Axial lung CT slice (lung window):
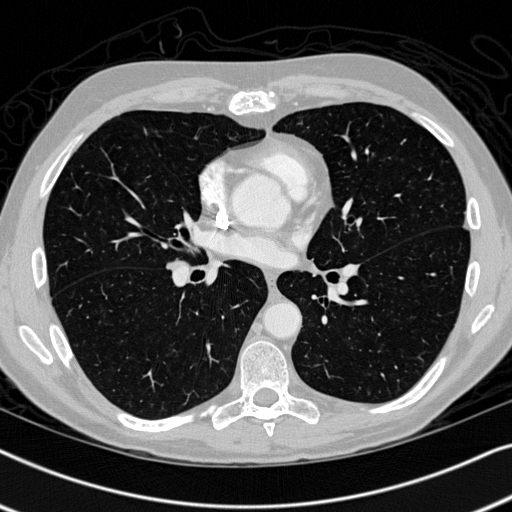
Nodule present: no